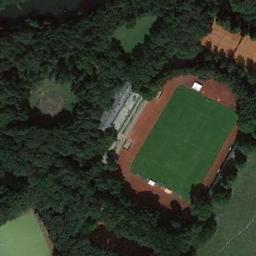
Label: ground_track_field